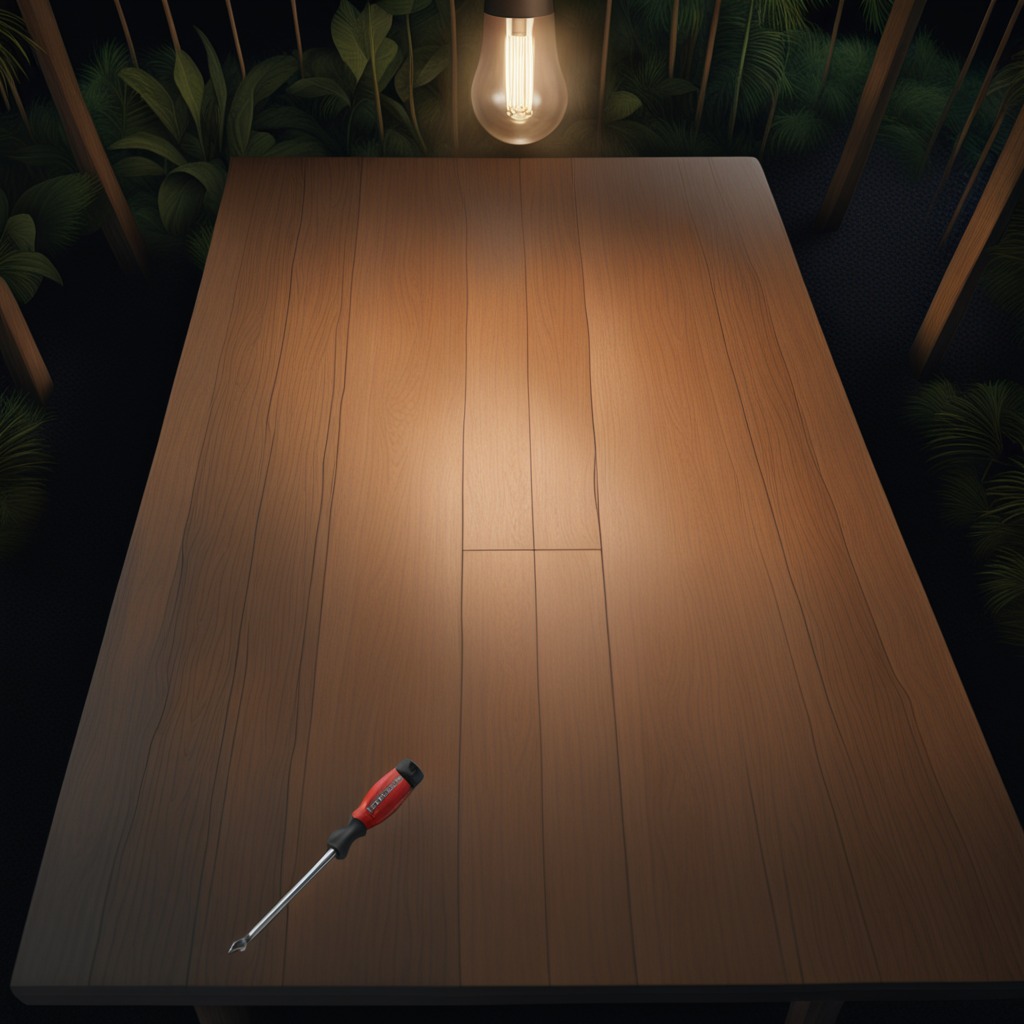
A screwdriver lies on a wooden table inside a jungle field workshop tent at night.